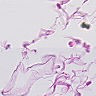
Metastatic tissue present: no